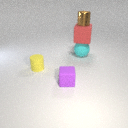
large cyan rubber sphere behind small purple rubber cube